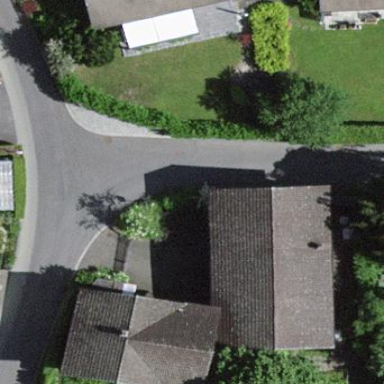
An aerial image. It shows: Simple and straightforward house.